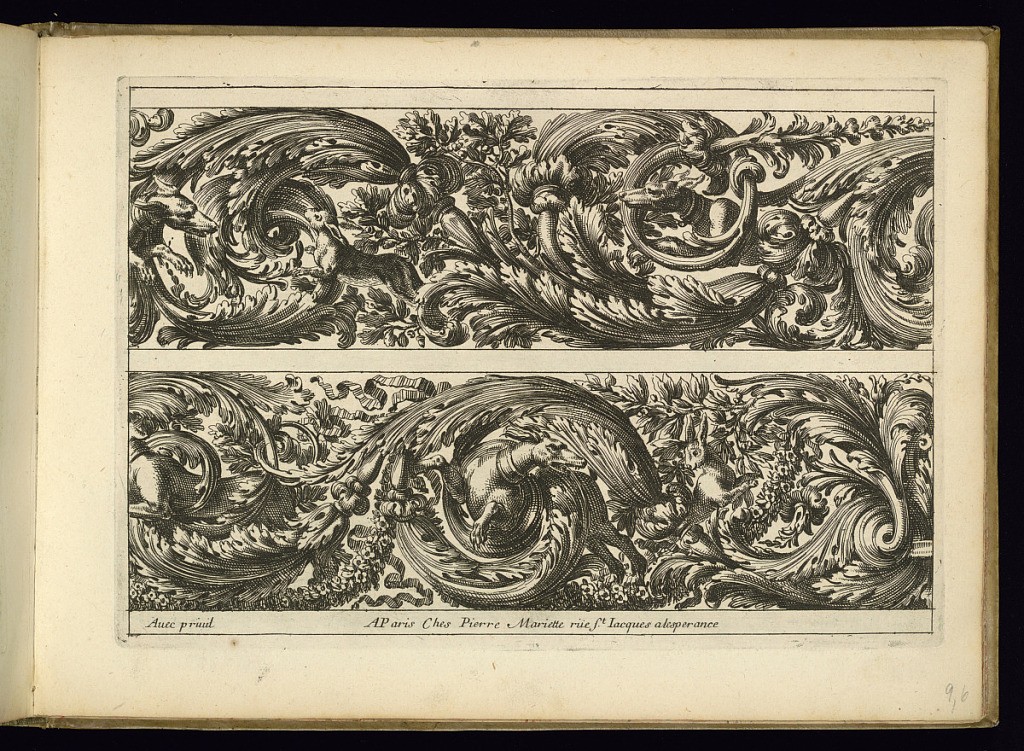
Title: Two Frieze Designs
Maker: Jean Le Pautre, French, 1618–1682
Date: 1663
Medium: Etching on laid paper
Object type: Print
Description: Two ornamental friezes with scrolling leaves (rinceaux), foliate branches, festoons of flowers, and dogs chasing hares or rabbits. The publisher's address is lettered below.